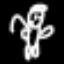
Label: angel